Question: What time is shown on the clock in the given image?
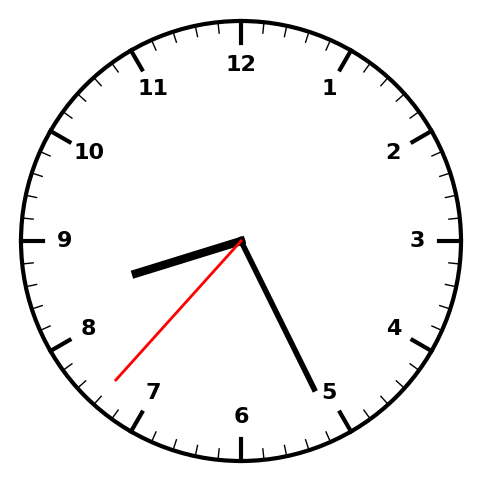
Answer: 08:25:37